Question: When im use 'fx:controller' in fxml file all works ok, but im can't use 'fx:controller' if it User Control ('fx:root' top tag).
Because of this, Intellij stops indexing the file, and in the controller file I get a warning because the variable is not assigned.
'''
<fx:root prefHeight="500.0" prefWidth="710.0" type="VBox" xmlns="http://javafx.com/javafx/8.0.171"
xmlns:fx="http://javafx.com/fxml/1">
<FlowPane fx:id="flow" columnHalignment="CENTER" hgap="25.0" vgap="25.0"/>
</fx:root>
'''

How can I specify a controller file for indexing without using 'fx:controller'?
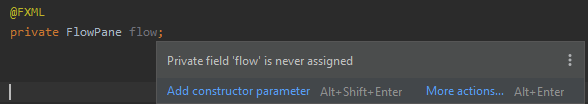
Answer: Im found solution, first I still put 'fx:controller' attribute, but instead
'''
public CustomControl() {
try {
FXMLLoader loader = new FXMLLoader(getClass().getResource("CustomControl.fxml"));
loader.setRoot(this);
loader.setController(this);
loader.load();
} catch (IOException e) {
throw new RuntimeException(e);
}
}
'''
Im use
'''
public CustomControl() {
try {
FXMLLoader loader = new FXMLLoader(getClass().getResource("CustomControl.fxml"));
loader.setRoot(this);
loader.setControllerFactory(theClass -> this);
loader.load();
} catch (IOException e) {
throw new RuntimeException(e);
}
}
'''
Im just replace 'FXMLLoader#setController' with 'FXMLLoader#setControllerFactory' and now loader successfully loads my custom control